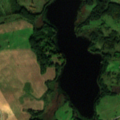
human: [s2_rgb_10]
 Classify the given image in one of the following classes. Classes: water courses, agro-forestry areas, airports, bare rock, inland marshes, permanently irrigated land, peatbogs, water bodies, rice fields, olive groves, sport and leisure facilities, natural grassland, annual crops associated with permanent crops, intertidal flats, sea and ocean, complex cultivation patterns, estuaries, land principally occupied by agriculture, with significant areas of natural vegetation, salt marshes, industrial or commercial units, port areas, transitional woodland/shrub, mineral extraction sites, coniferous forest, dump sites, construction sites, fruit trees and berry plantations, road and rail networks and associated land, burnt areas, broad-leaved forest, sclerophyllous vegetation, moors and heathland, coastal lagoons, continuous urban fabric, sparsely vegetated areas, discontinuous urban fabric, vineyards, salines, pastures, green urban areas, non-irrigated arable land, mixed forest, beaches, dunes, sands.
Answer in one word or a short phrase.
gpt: non-irrigated arable land, pastures, land principally occupied by agriculture, with significant areas of natural vegetation, water bodies